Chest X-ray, PA view. Patient: 62 years old, sex M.
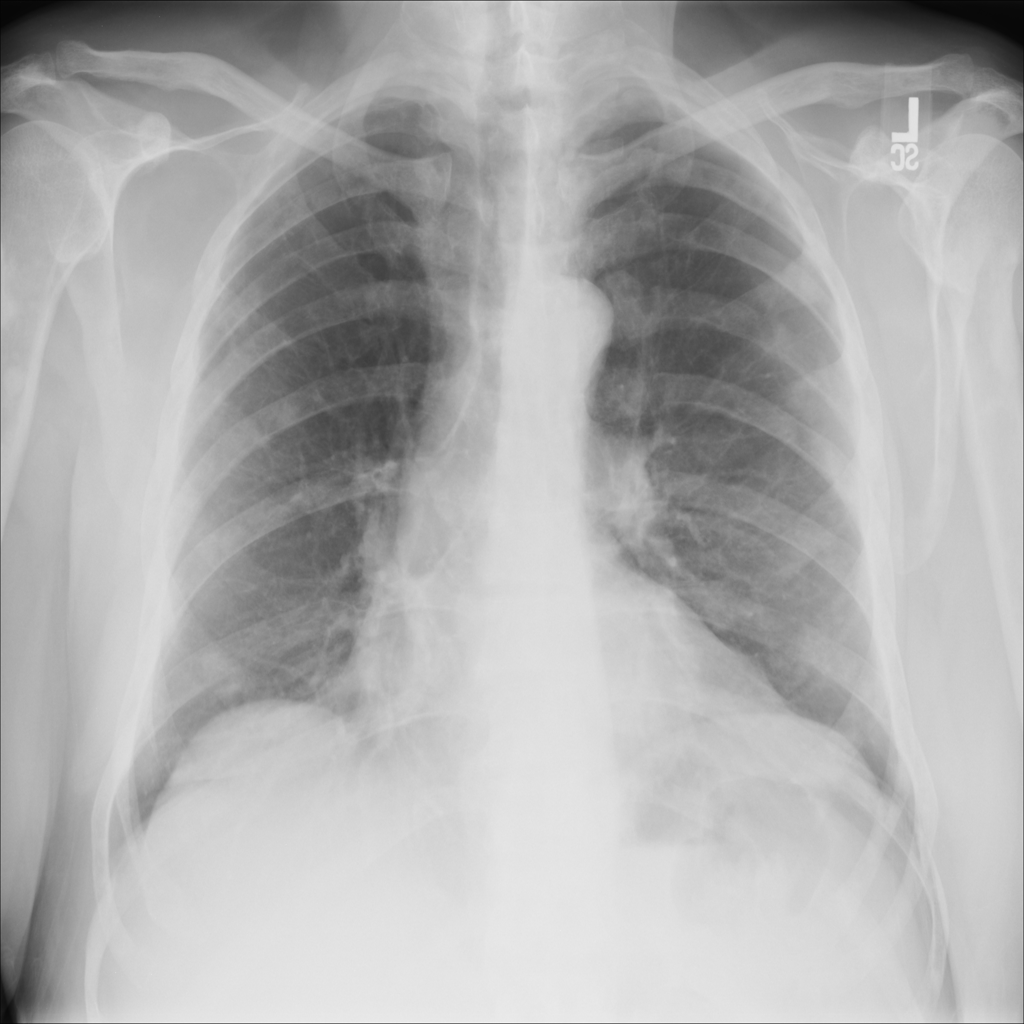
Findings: No Finding